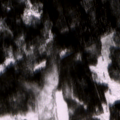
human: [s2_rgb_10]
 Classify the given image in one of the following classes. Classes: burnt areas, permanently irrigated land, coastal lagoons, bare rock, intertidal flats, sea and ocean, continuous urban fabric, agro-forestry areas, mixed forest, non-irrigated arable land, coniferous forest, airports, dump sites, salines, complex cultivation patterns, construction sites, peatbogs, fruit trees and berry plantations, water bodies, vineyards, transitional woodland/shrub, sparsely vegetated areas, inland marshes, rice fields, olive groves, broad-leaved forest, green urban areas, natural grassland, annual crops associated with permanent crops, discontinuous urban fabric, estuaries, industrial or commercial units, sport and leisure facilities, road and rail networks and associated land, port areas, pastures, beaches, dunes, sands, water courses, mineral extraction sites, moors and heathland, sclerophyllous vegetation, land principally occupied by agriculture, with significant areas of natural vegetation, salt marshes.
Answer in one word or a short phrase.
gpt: coniferous forest, mixed forest